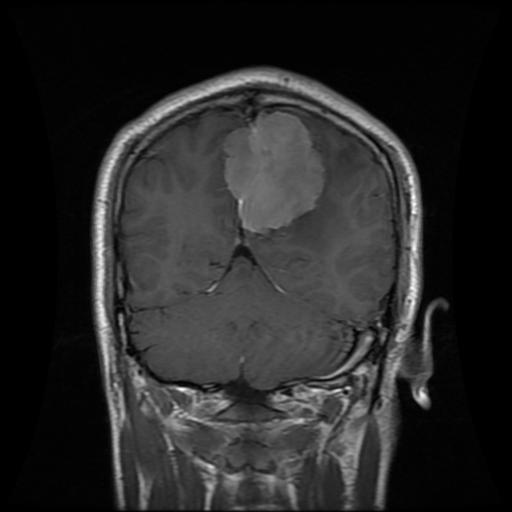
Label: meningioma